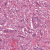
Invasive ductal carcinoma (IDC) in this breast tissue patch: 1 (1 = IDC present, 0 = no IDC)